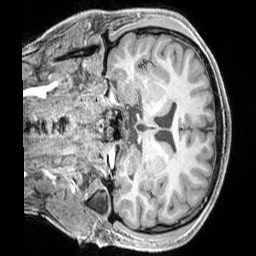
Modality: T1w
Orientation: coronal
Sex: male
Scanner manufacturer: siemens
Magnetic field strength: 3 T
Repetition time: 2.3 s
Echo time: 0.00226 s